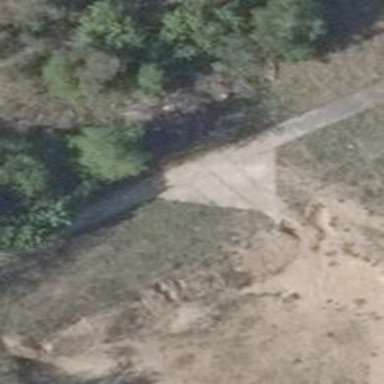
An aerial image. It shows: Service road with concrete plates surface.